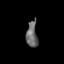
Tissue: skin
Cell type: Endothelial cells
Senescence score: 0.2528
Nuclear area (px): 293
Mean DAPI intensity: 102.464